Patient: sex F, age 71
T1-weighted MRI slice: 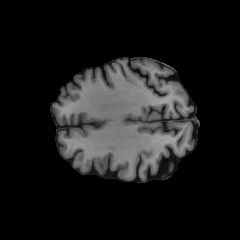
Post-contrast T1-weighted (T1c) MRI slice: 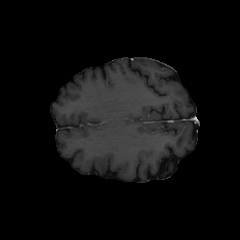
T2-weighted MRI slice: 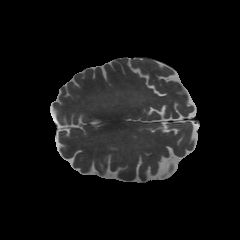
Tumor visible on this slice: no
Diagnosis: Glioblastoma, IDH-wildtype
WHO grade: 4